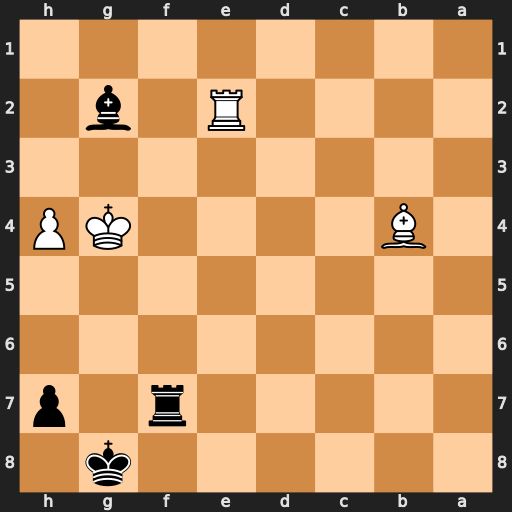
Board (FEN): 6k1/5r1p/8/8/1B4KP/8/4R1b1/8
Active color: b
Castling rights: -
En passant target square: -
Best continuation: Bf3+ Kg3 Bxe2